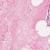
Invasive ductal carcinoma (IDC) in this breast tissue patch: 0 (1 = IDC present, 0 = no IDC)